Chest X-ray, AP view. Patient: 13 years old, sex M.
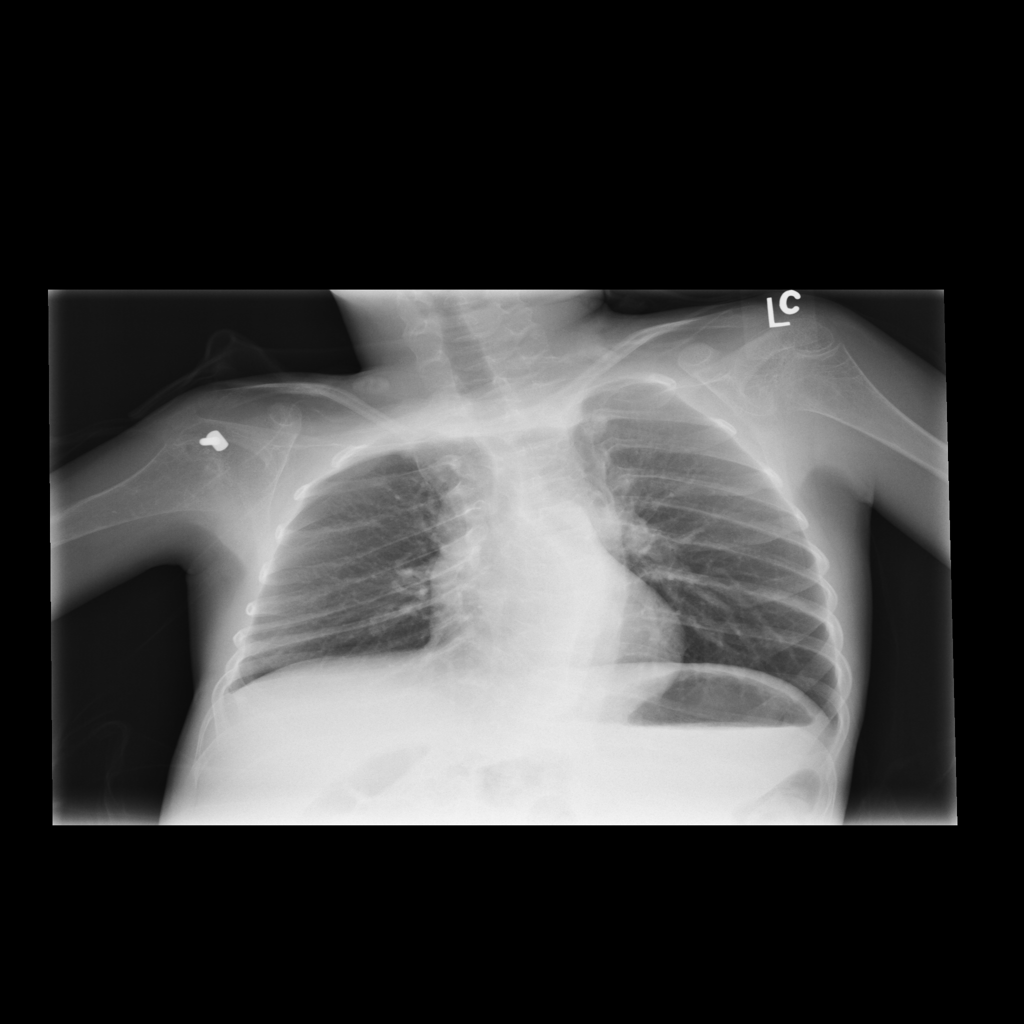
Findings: No Finding